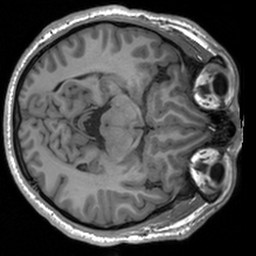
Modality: T1w
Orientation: axial
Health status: healthy
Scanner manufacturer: siemens
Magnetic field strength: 3 T
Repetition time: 1.9 s
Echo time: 0.00226 s